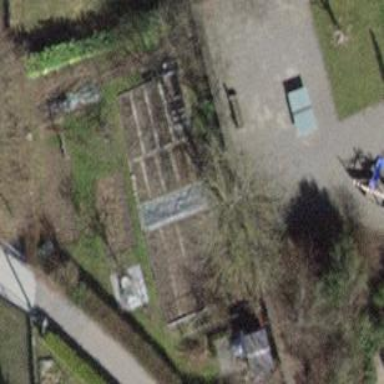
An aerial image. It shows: Allotments area.